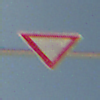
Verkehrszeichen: VorfahrtGewaehren
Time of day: Midday
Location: Outdoor (Beach)
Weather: PartlyCloudy
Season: NotSpecified
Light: Natural